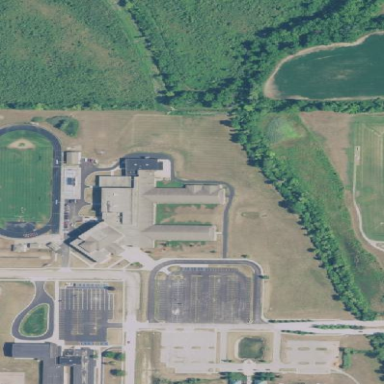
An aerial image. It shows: School building.